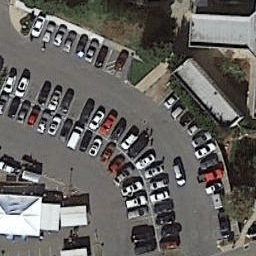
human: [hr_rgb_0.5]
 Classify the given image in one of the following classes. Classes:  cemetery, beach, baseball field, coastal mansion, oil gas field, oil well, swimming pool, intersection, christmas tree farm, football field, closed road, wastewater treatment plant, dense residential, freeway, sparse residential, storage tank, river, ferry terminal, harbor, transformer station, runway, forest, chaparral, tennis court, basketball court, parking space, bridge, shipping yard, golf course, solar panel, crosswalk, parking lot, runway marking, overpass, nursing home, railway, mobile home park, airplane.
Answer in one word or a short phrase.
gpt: parking lot